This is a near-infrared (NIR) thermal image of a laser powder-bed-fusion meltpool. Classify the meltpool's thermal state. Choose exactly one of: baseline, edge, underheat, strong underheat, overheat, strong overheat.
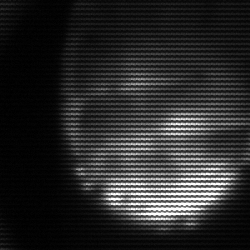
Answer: edge